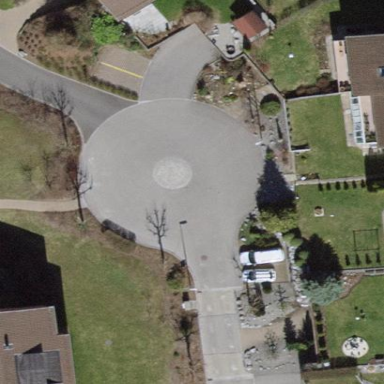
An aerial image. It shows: Roundabout on residential road.